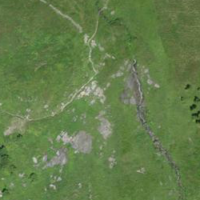
EUNIS habitat code: 23
Species observed at this site:
Campanula thyrsoides